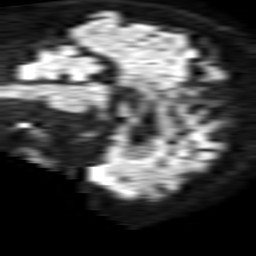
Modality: TRACE
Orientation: sagittal
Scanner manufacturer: philips
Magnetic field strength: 1.5 T
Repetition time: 3.391 s
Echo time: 0.06922 s